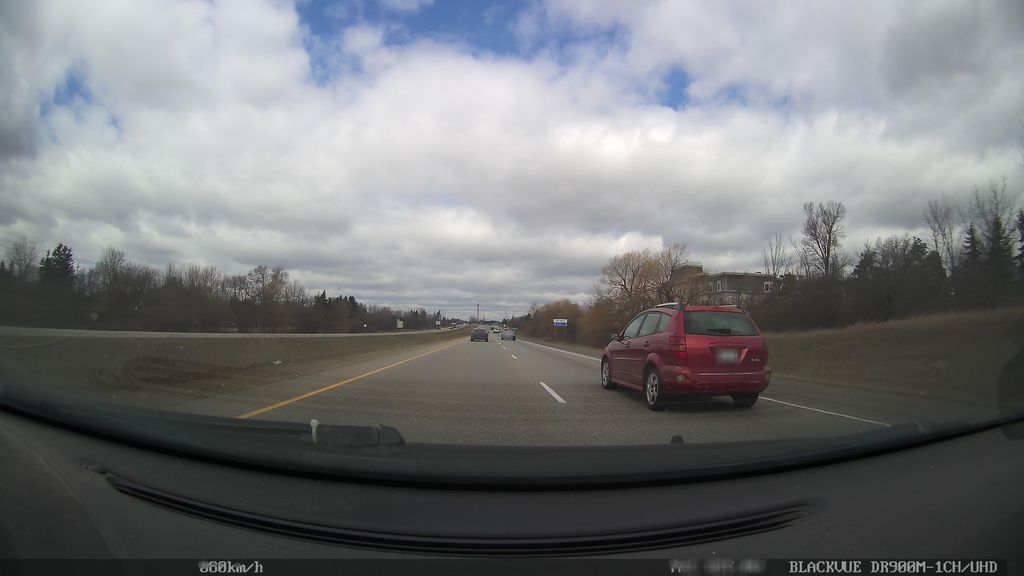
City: kitchener-waterloo